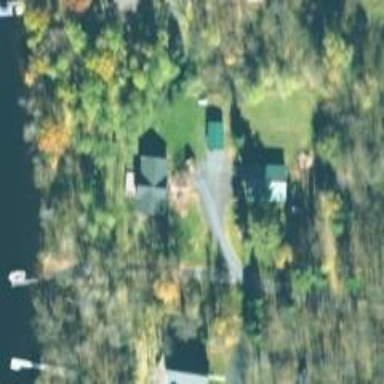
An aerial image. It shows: Driveway.